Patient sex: F
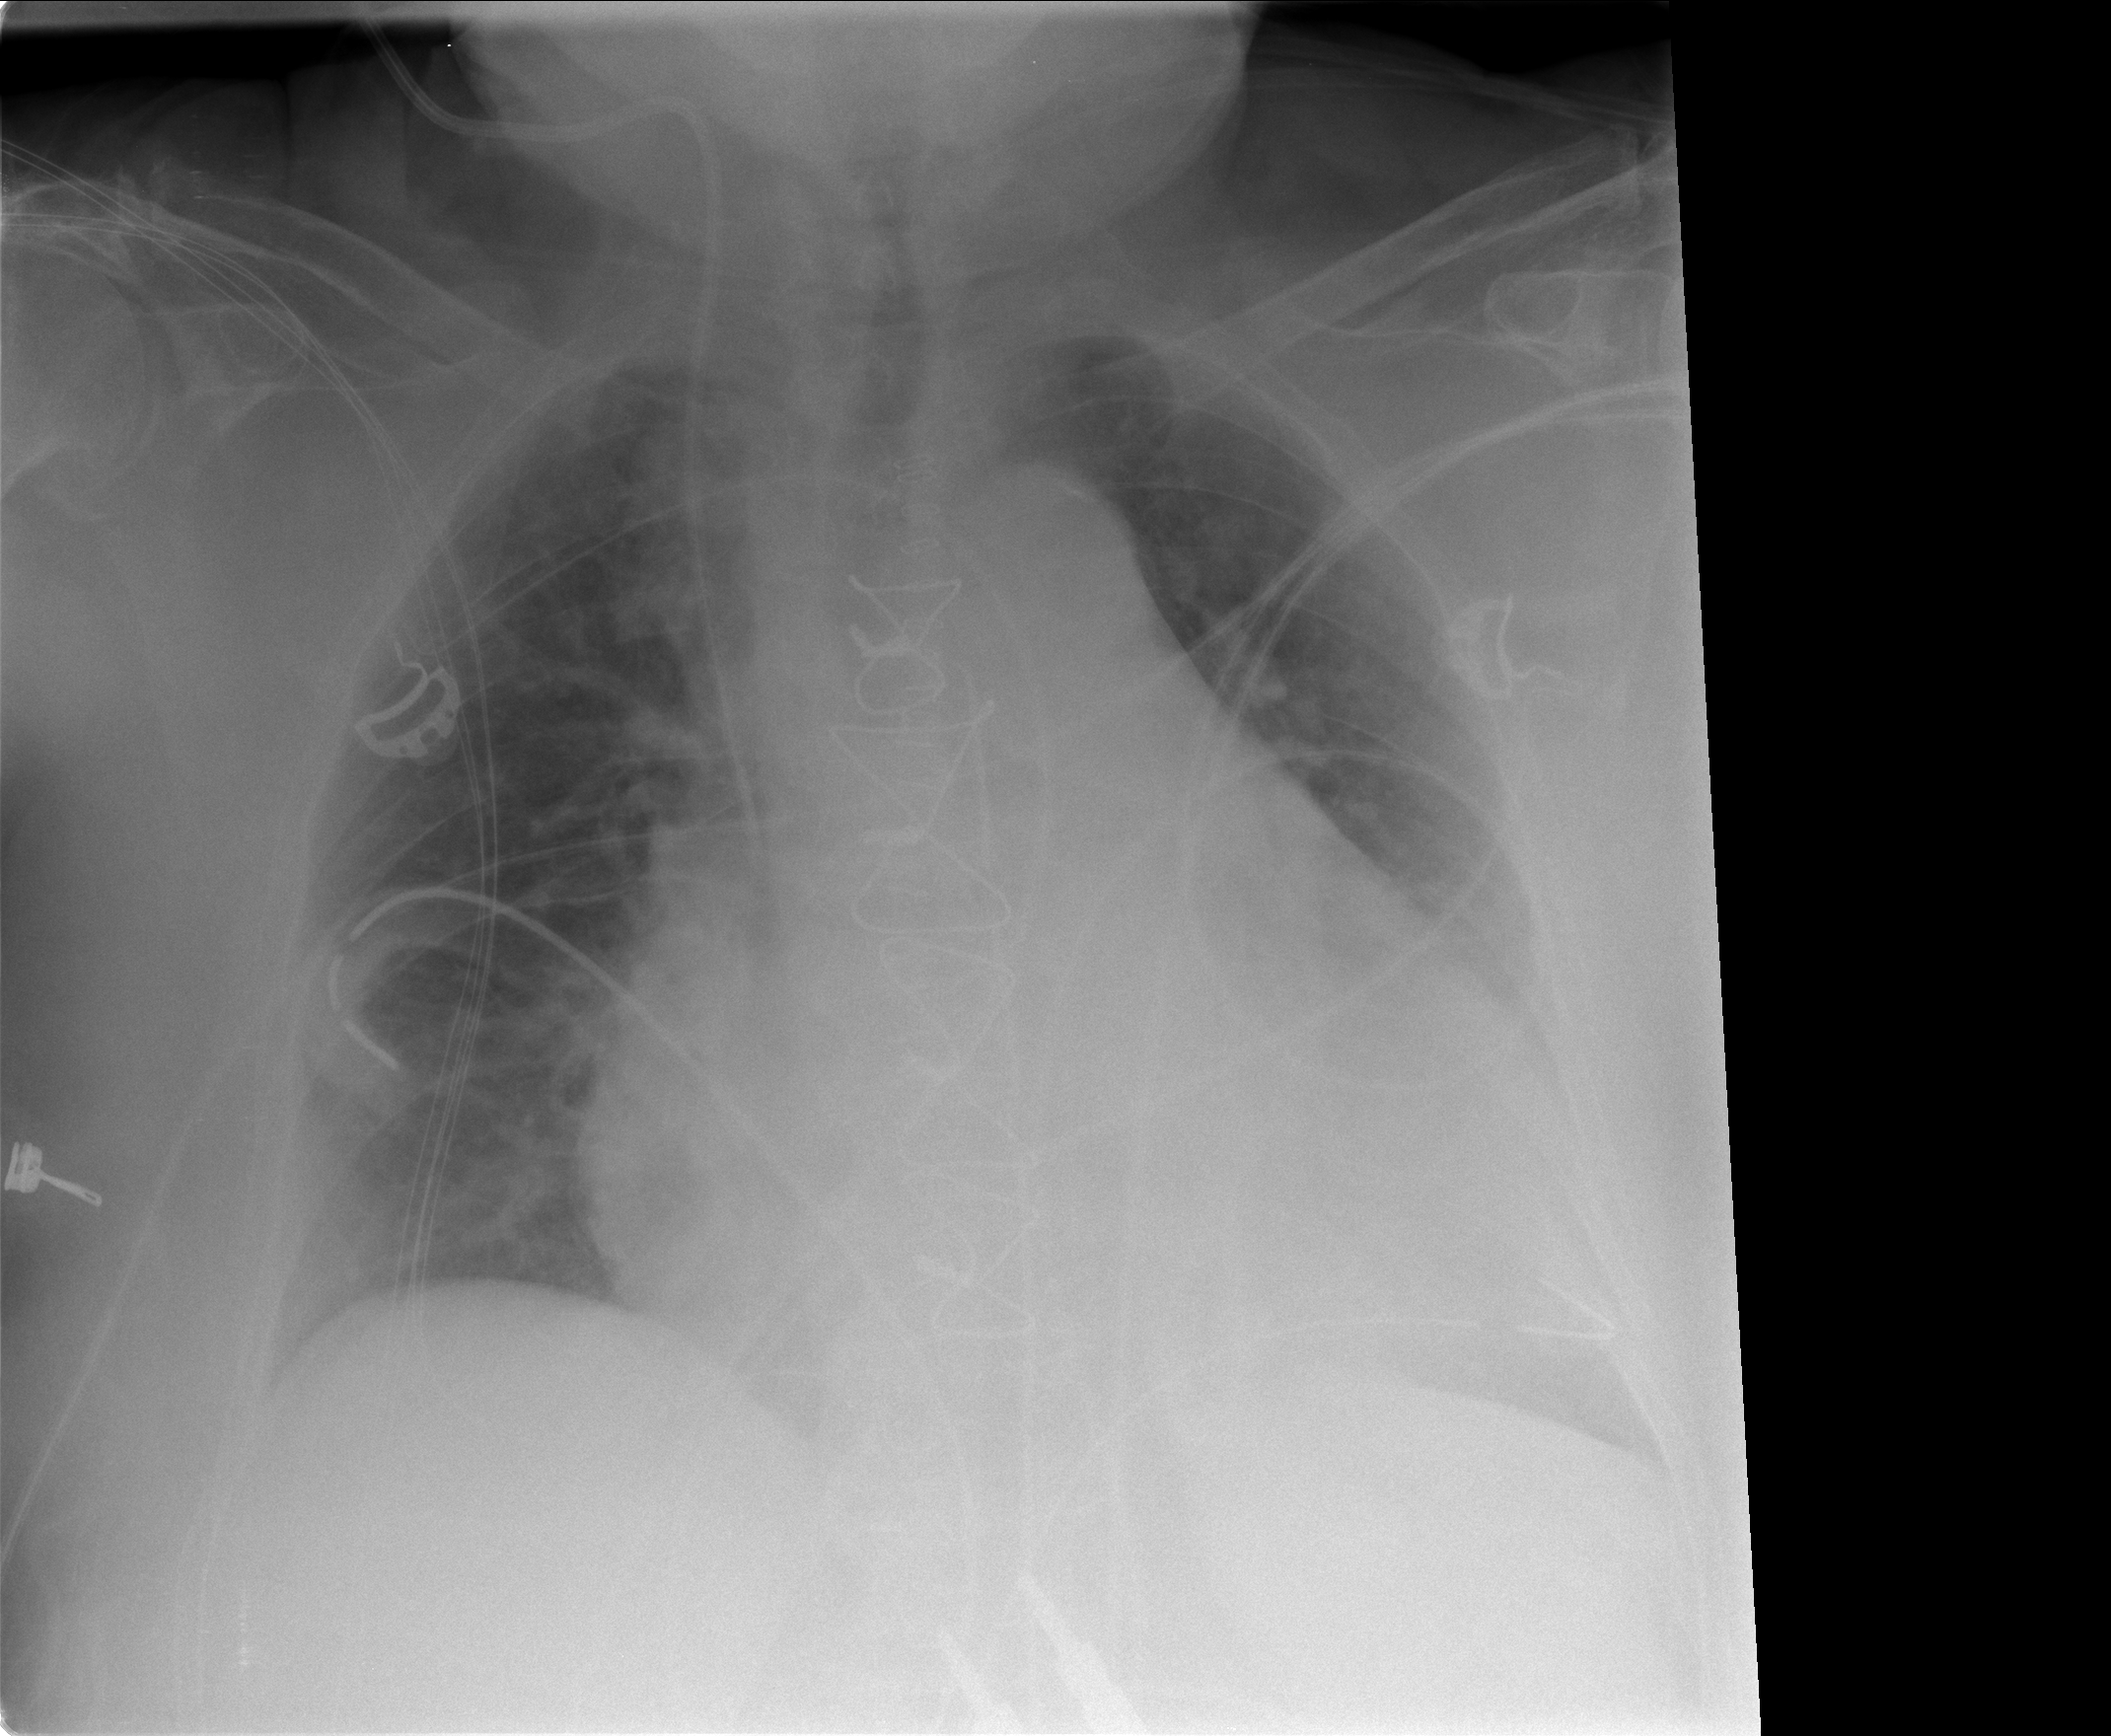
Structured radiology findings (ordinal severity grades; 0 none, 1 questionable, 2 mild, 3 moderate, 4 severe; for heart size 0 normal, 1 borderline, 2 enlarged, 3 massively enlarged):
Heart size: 3
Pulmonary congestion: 2
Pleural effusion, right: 0
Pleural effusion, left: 2
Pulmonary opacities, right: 0
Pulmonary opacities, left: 0
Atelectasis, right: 1
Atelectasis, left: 2